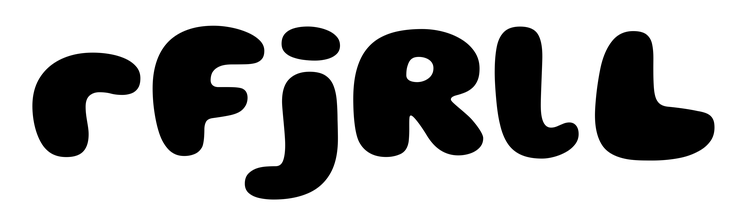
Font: Gluten_ExtraBold